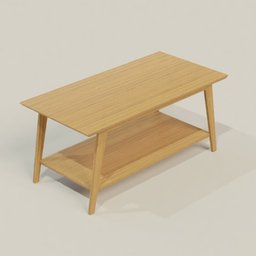
Label: furniture